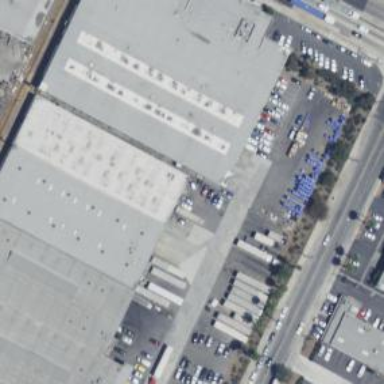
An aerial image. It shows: Warehouse.